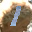
Label: 1